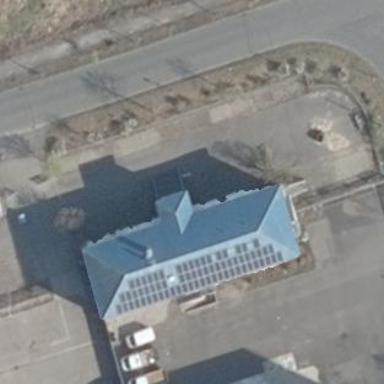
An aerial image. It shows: Office building with distinctive half-hipped roof shape.